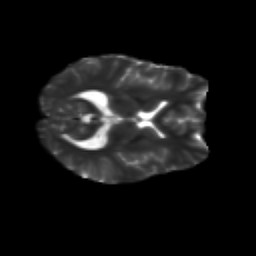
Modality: T2w
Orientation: axial
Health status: healthy
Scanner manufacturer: siemens
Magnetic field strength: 3 T
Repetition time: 10 s
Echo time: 0.092 s